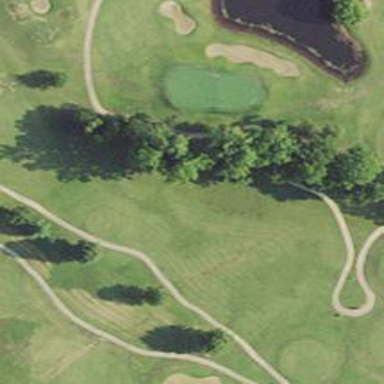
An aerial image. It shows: Path used for both walking and golf.